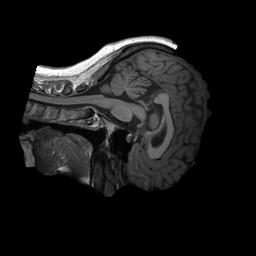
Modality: T1w
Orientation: sagittal
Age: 21
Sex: female
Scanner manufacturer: siemens
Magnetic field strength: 3 T
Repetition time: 2.3 s
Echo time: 0.00232 s